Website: lowes
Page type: receipt
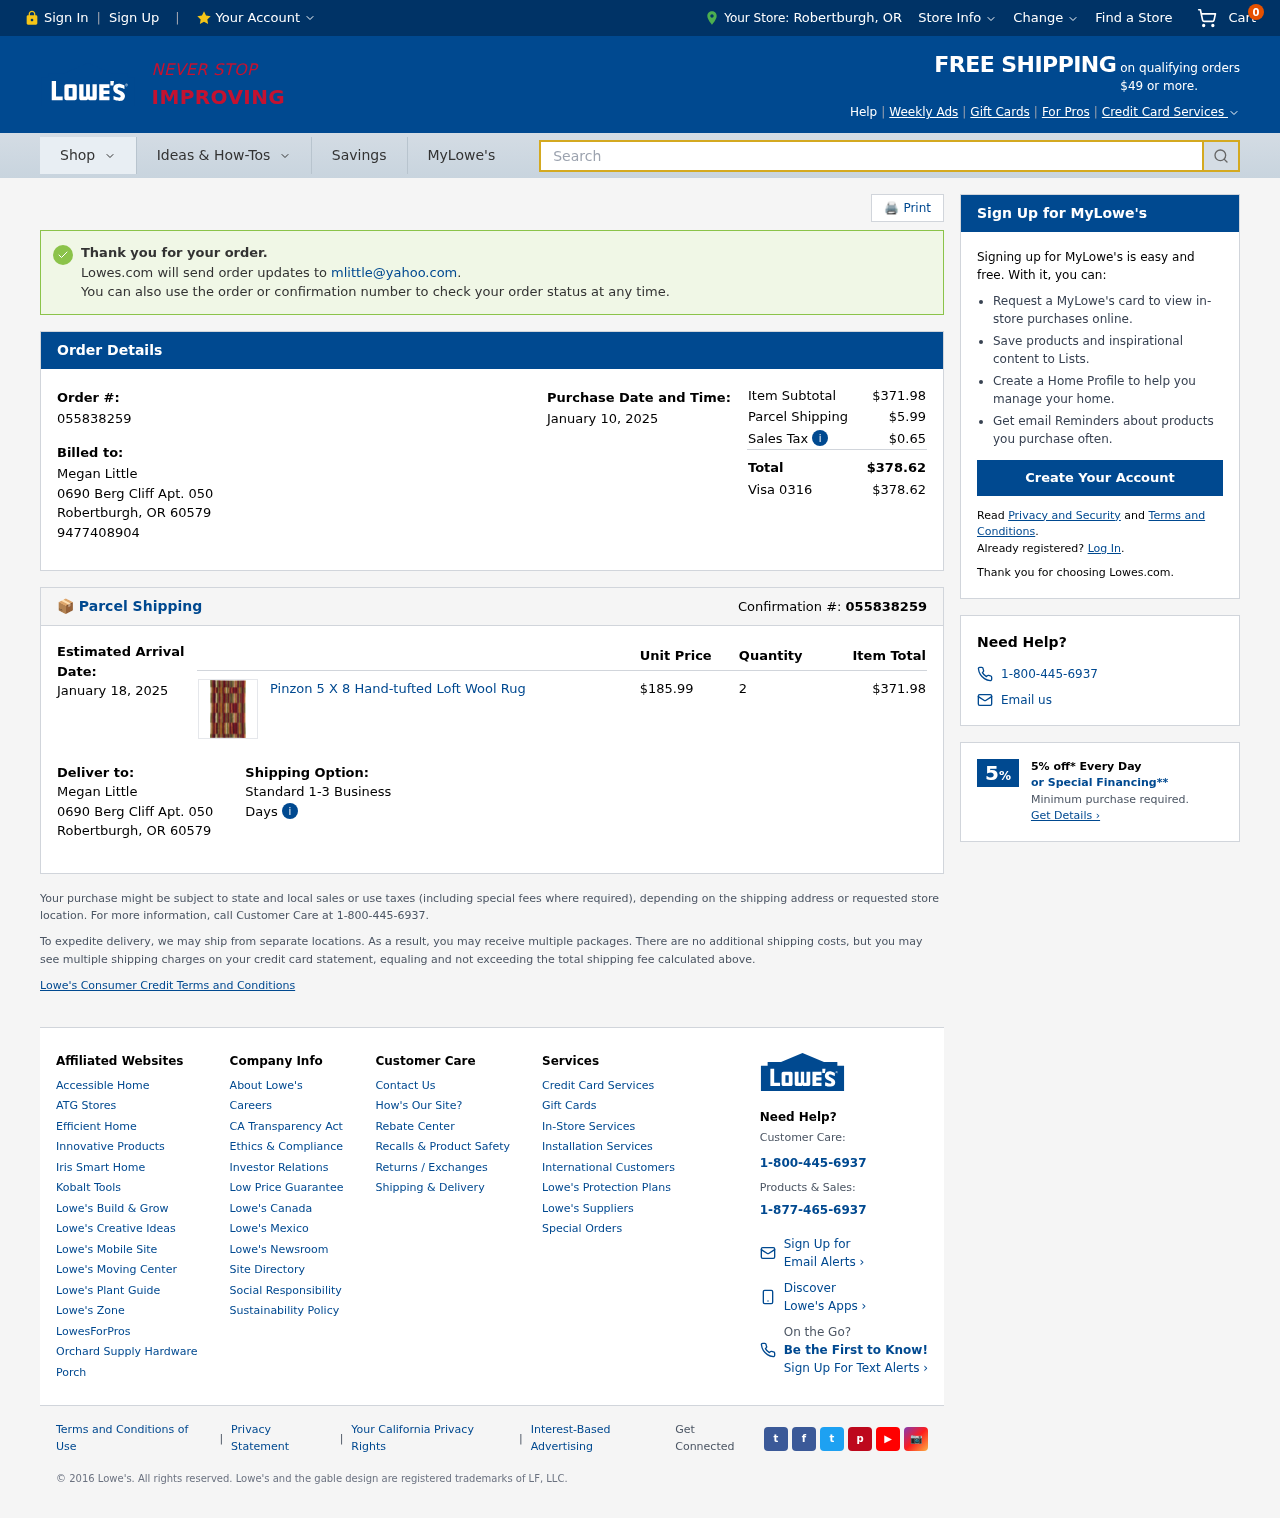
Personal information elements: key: PII_CARD_LAST4
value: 0316
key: PII_CARD_TYPE
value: Visa
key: PII_CITY
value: Robertburgh
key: PII_EMAIL
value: mlittle@yahoo.com
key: PII_FULLNAME
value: Megan Little
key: PII_PHONE
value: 9477408904
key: PII_POSTCODE
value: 60579
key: PII_STATE_ABBR
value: OR
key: PII_STREET
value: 0690 Berg Cliff Apt. 050
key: PII_CITY_STATE
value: Robertburgh, OR
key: PII_FULLNAME2
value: Megan Little
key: PII_STREET2
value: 0690 Berg Cliff Apt. 050
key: PII_CITY2
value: Robertburgh
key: PII_STATE_ABBR2
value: OR
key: PII_POSTCODE2
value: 60579
Product elements: key: PRODUCT1_NAME
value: Pinzon 5 X 8 Hand-tufted Loft Wool Rug
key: PRODUCT1_PRICE
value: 185.99
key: PRODUCT1_QUANTITY
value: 2
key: PRODUCT1_TOTAL
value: $371.98
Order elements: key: ORDER_NUM_ITEMS
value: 0
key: ORDER_ID
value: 055838259
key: ORDER_DATE
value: January 10, 2025
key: ORDER_SUBTOTAL
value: $371.98
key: ORDER_SHIPPING_COST
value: $5.99
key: ORDER_TAX
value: $0.65
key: ORDER_TOTAL
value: $378.62
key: ORDER_TOTAL2
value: $378.62
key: ORDER_DELIVERY_DATE
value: January 18, 2025
Search elements: key: HEADER_SEARCH
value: Search